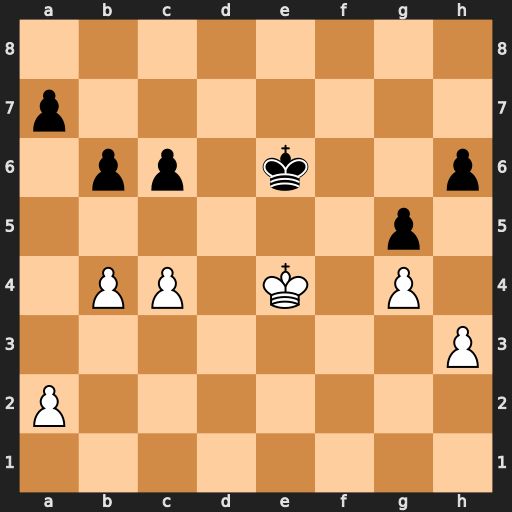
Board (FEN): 8/p7/1pp1k2p/6p1/1PP1K1P1/7P/P7/8
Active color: w
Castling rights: -
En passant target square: -
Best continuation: b5 cxb5 cxb5